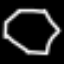
Label: octagon